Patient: sex F, age 63
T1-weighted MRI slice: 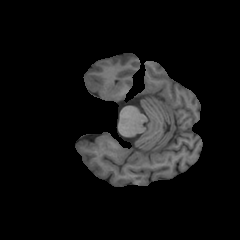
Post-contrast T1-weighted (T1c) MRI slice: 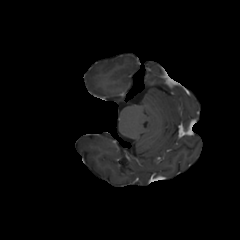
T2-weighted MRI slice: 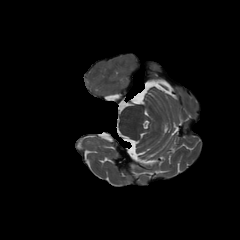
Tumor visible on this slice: no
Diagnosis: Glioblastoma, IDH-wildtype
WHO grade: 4